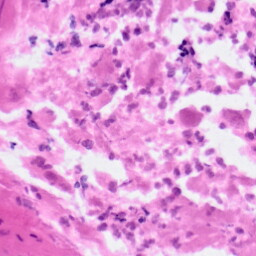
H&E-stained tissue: Pancreatic